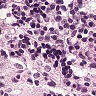
Metastatic tissue present: no